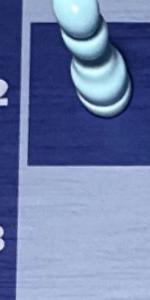
Label: Empty